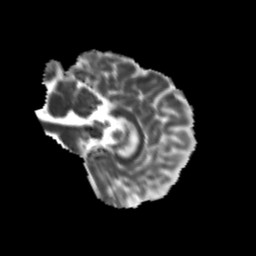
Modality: MD
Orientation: sagittal
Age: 24
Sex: male
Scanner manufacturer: siemens
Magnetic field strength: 3 T
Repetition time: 3.5 s
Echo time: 0.104 s